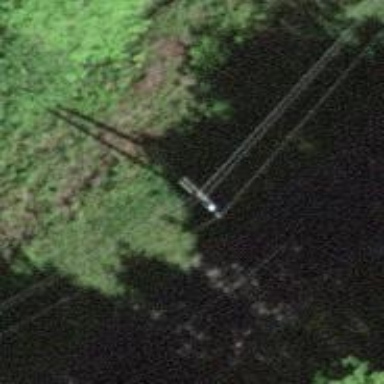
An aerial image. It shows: Power pole.